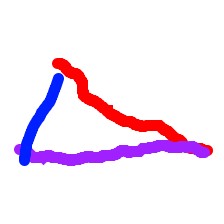
Shape: triangle